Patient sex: F
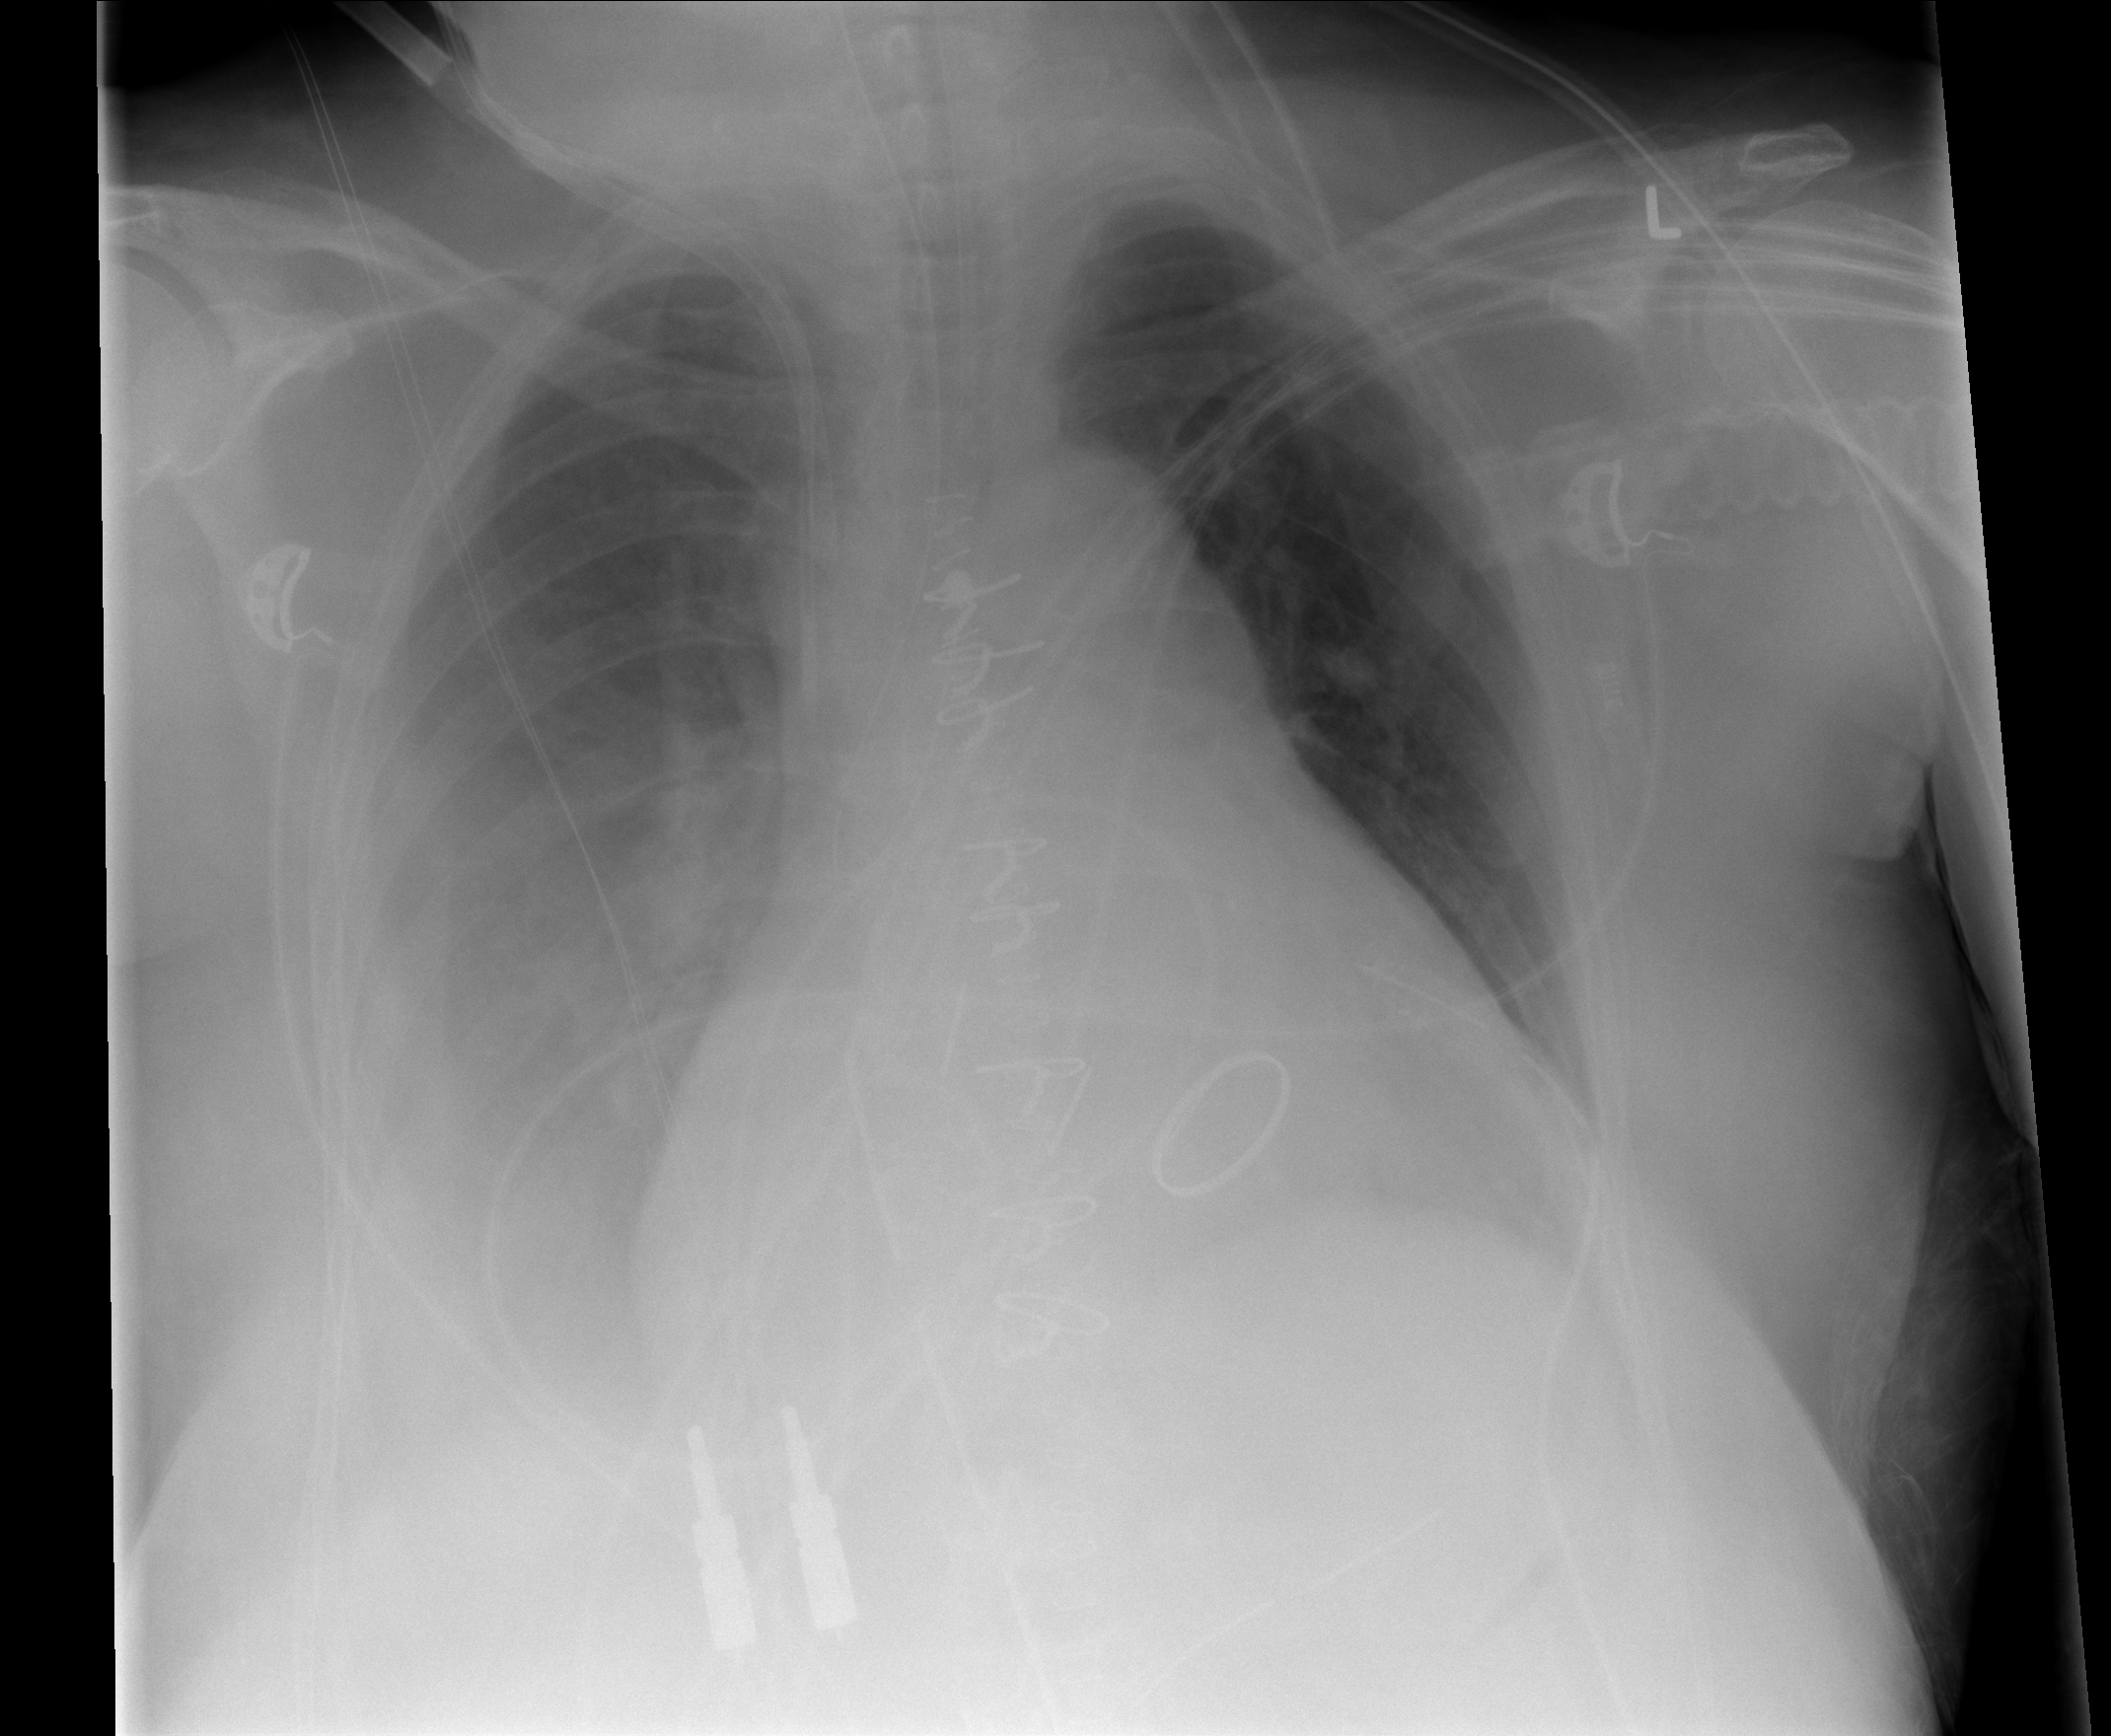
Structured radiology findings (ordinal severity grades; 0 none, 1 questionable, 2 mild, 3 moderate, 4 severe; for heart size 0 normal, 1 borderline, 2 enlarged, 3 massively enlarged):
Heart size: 2
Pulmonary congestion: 2
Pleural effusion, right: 3
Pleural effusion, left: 0
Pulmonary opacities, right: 0
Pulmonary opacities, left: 1
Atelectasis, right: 2
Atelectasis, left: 0